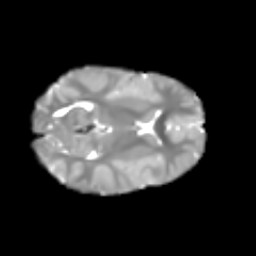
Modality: T2w
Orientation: axial
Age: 6
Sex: male
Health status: healthy